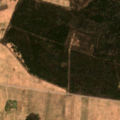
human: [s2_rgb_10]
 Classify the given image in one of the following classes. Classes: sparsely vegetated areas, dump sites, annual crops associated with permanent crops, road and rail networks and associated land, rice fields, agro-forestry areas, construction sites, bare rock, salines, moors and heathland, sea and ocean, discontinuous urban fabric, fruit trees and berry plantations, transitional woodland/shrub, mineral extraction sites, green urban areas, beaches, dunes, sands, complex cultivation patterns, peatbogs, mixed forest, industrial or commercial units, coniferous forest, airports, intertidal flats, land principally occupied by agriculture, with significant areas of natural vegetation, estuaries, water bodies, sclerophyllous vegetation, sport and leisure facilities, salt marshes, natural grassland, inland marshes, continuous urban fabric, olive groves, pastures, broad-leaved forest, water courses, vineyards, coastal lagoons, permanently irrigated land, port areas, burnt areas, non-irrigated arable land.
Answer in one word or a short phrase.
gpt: non-irrigated arable land, pastures, broad-leaved forest, mixed forest